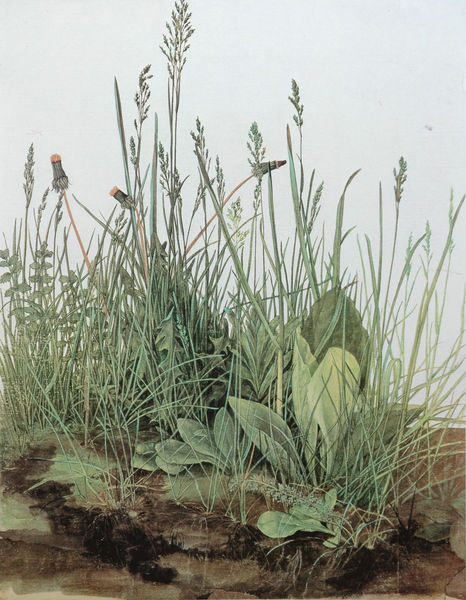
Titel: Das große Rasenstück
Künstler: Albrecht Dürer
Standort: Wien
Institution: Graphische Sammlung der Albertina
Schlagwörter: blau, blätter, dunkel, gemälde, himmel, schatten, wasser, weiß, gelb, grün, blume, blumen, braun, grau, hell, licht, orange, schwarz, skizze, zeichnung, ölbild, blüte, blüten, gras, rasen, schirm, wiese, hochformat, malerei, blass, bild, öl, erde, gräser, halme, natur, wind, sonne, sträucher, wiesen, boden, realismus, blatt, pflanze, pflanzen, rosa, zart, oval, rund, hase, stilleben, stillleben, bewegt, erdig, löwenzahn, sommer, naturalismus, studie, getreide, trocken, farbe, grafik, graphik, hellgrün, tag, halm, vegetation, herbst, wolkenlos, nah, realistisch, farn, monumental, hoch, frühling, grashalme, foto, fotografie, verblüht, stiele, stile, gemalt, mohn, stengel, druck, stich, koloriert, gewächse, duft, knospe, knospen, welken, zeichnerisch, unkraut, stauden, leicht, büschel, frühjahr, dürer, sporen, ähren, kraut, kupferstich, kräuter, detailgetreu, botanik, klee, details, wachsen, gezackt, grasgrün, huflattich, raffael, naturstudie, albrecht, albrecht dürer, pusteblume, bläter, puvis de chavannes, samen, erdreich, flugobjekt, hälme, kreuter, naturauschnitt, rasenstück, rispe, rispen, sauerampfer, schafgarbe, schneideblatt, spitzewegerich, spitzwegerich, wiesenstück, ampfer, supf, blütenstand, akkurat, humus, löwenzahl, schafgabe, segge, pimpinelle, wegerich, breitwegerich, naturbetrachtung